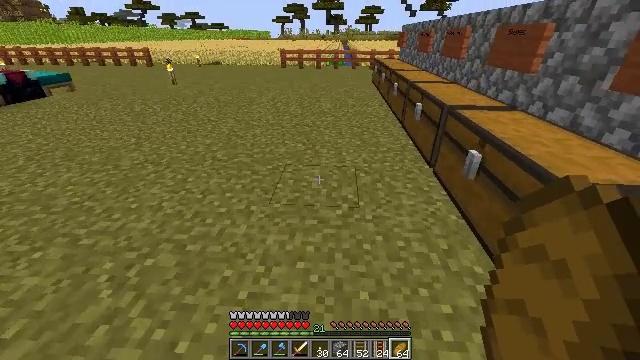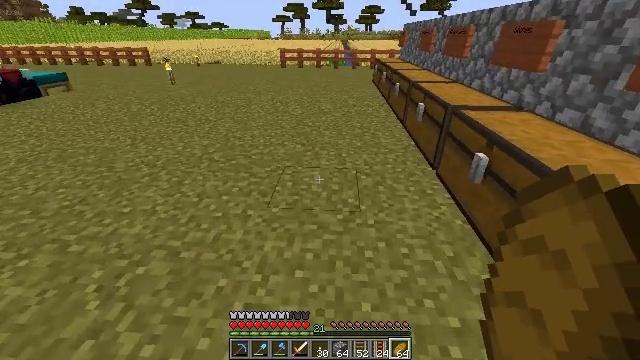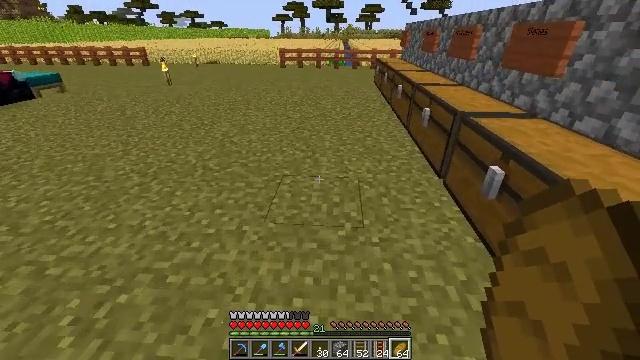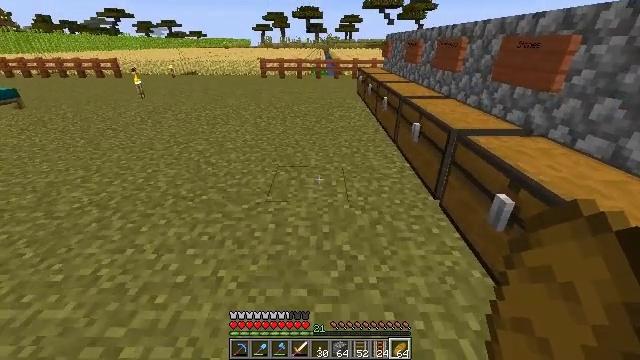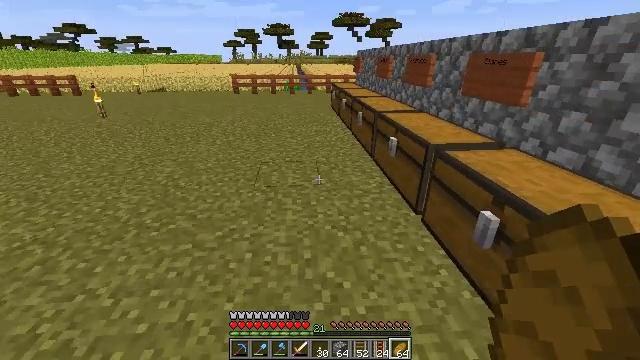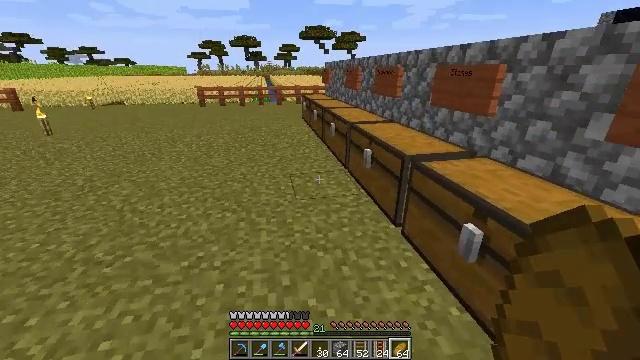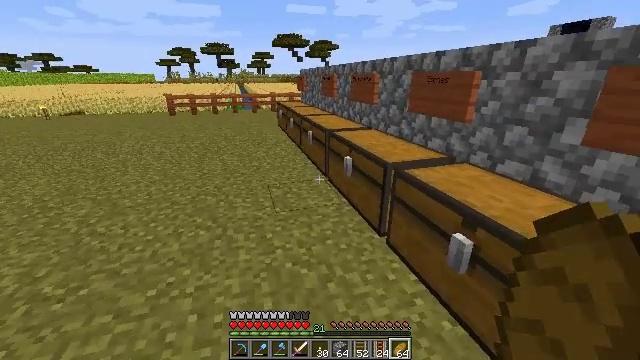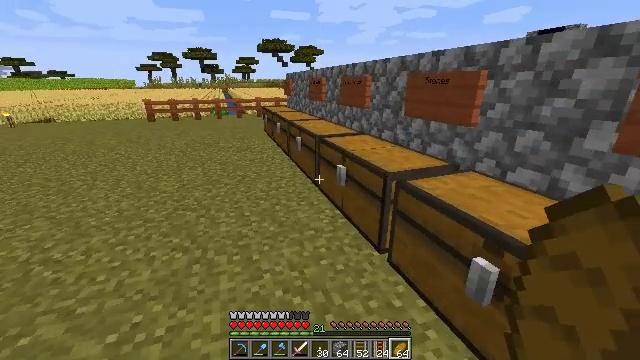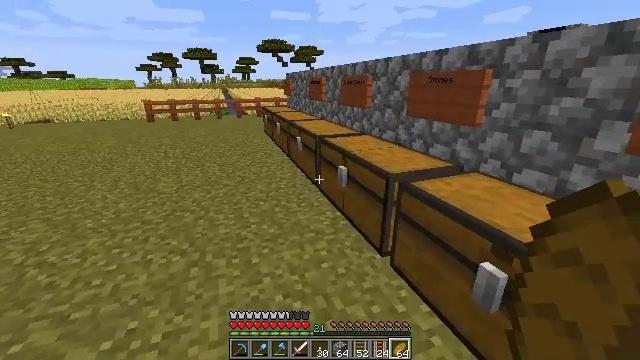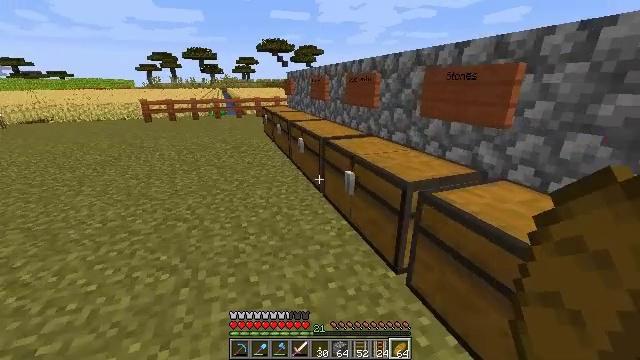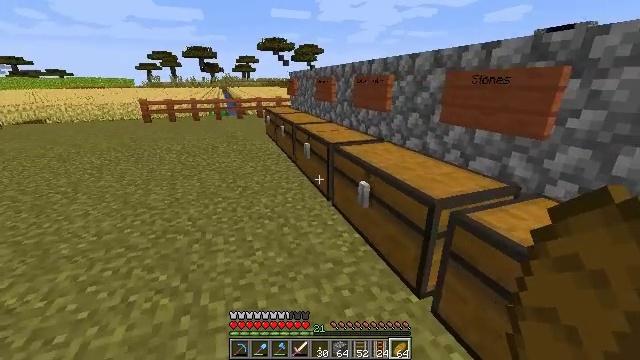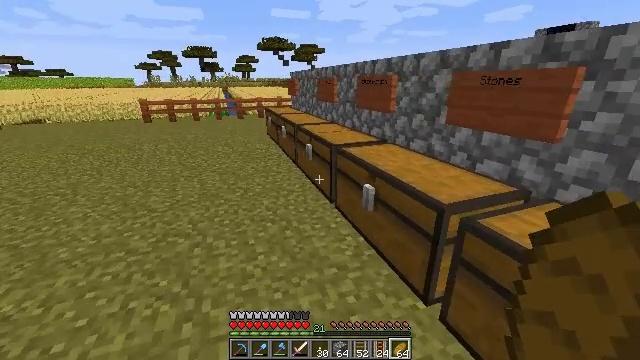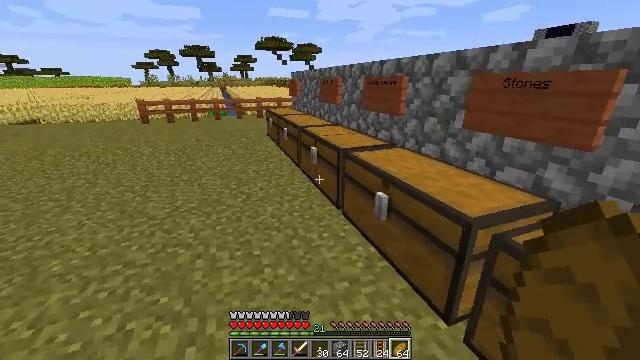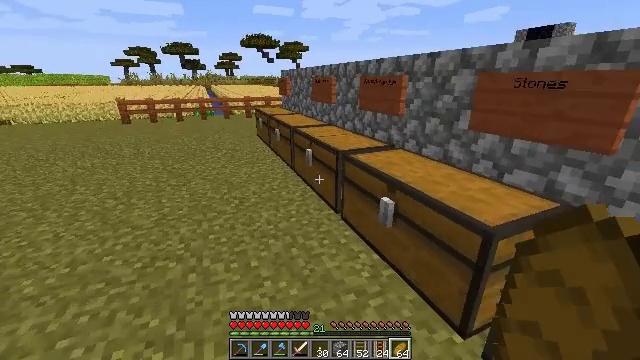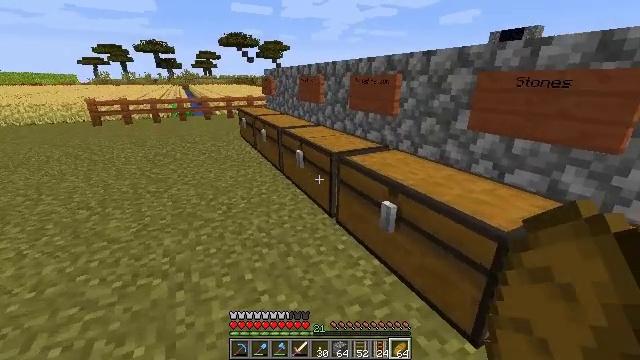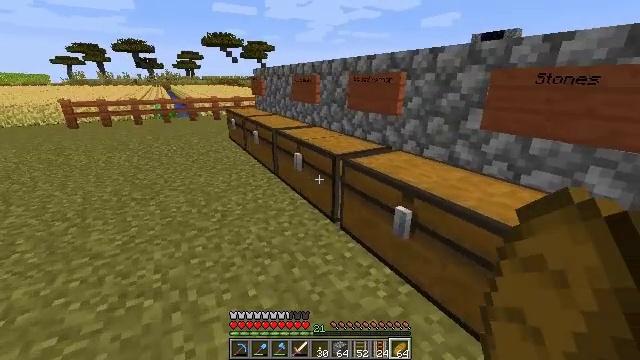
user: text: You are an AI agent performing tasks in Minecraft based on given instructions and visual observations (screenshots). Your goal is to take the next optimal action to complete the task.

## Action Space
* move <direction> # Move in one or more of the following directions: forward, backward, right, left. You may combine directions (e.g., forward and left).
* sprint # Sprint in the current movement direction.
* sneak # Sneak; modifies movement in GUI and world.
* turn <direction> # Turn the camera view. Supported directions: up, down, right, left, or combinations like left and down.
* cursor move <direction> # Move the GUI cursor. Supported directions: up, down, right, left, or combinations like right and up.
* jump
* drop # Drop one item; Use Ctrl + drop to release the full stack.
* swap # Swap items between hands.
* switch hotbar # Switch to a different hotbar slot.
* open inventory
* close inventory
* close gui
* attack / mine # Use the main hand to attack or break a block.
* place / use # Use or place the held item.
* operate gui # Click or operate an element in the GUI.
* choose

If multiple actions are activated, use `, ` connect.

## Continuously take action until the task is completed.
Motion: motion action
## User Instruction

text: Gather sugar cane for crafting.
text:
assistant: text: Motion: move forward
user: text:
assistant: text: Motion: move forward
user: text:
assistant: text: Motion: move forward, turn right and up
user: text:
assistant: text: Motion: move forward, turn right and up
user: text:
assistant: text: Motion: move forward, turn right and up
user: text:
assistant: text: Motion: move forward, turn right and up
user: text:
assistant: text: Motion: move forward, turn right
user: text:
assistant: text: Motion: move forward
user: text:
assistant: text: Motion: move forward and move left
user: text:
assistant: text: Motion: move forward and move left
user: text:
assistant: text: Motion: move forward and move left
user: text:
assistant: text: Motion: move forward and move left
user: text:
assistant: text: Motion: move forward and move left, turn right
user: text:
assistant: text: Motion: move forward and move left, turn right
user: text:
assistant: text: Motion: move forward and move left, turn right
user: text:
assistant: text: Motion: move forward and move left, turn right
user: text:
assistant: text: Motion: move forward and move left, turn right
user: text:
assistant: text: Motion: move forward and move left, turn right
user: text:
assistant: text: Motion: move forward and move left
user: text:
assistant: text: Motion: move forward and move left
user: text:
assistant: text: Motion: move forward and move left
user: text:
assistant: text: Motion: move forward and move left
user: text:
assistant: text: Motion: move forward and move left
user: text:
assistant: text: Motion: move forward and move left
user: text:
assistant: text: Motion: move forward and move left
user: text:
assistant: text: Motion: move forward and move left
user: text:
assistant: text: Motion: move forward
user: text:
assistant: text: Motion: move forward
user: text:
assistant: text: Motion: move forward
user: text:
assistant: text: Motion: move forward